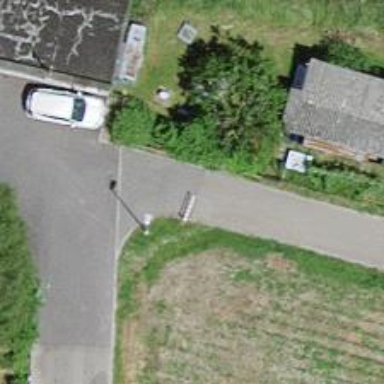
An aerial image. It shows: Swing gate barrier.